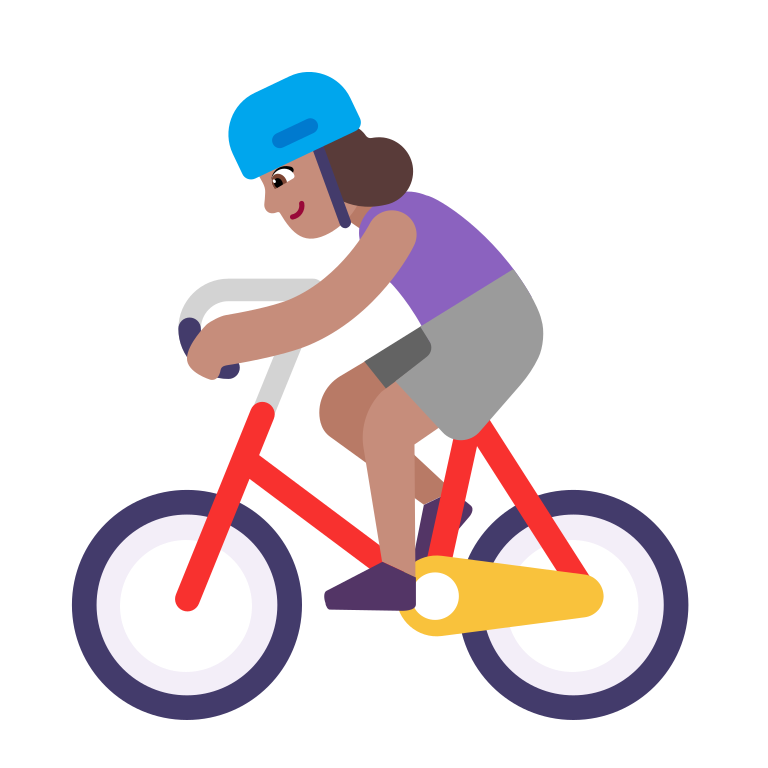
woman biking flat